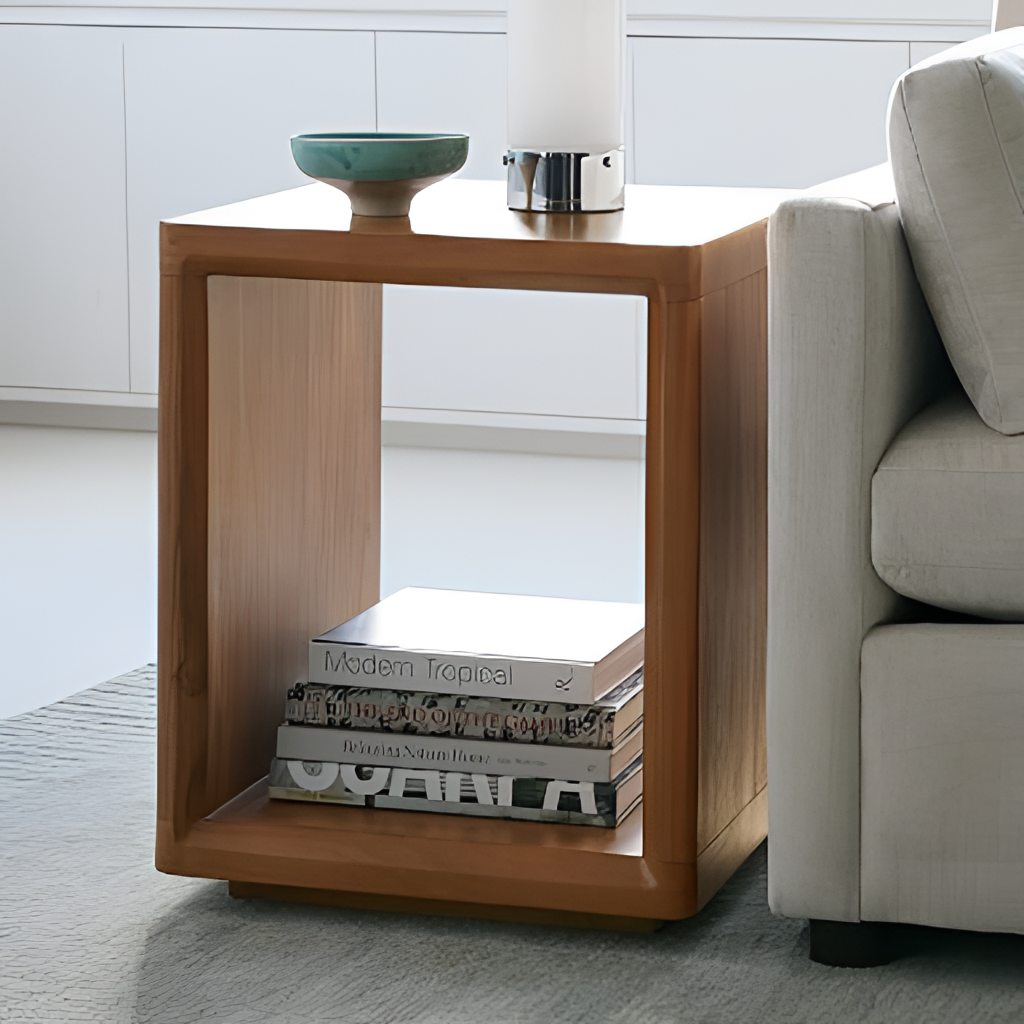
wood side table, living room, paint wallpaper, with solid pattern, gray carpet flooring, with textured pattern, contemporary